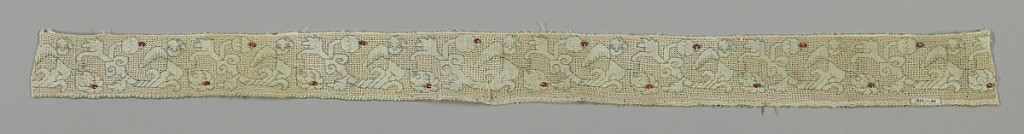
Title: Band
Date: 16th–17th century
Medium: silk on linen with glass beads added Technique: embroidered; deflected element work using wrapping and double running stitch on linen plain weave
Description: Heads of cherubs over diagonal flowering scrolls.